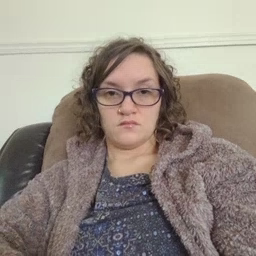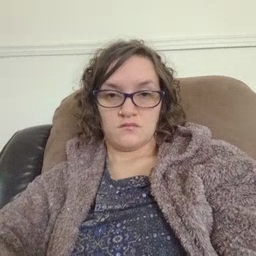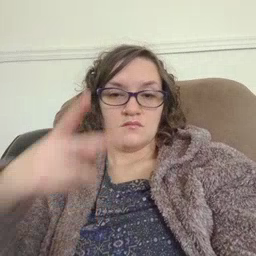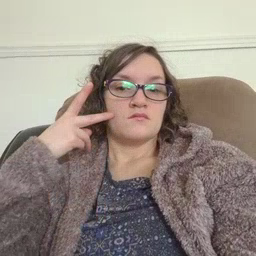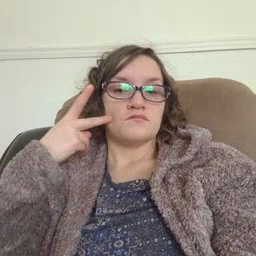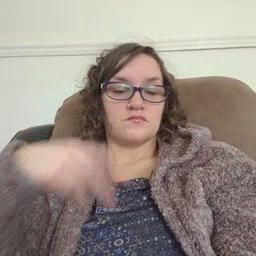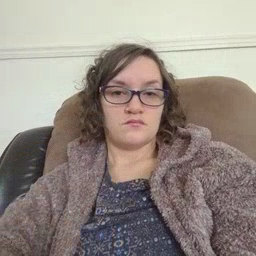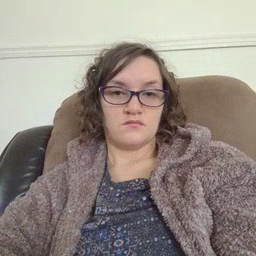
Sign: kitty